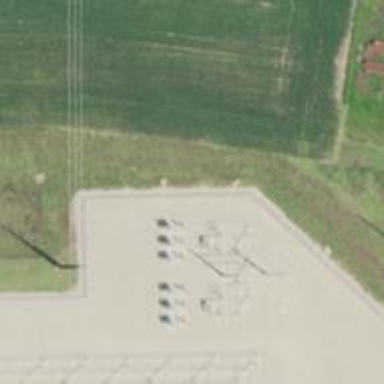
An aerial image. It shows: Switch used for power control.